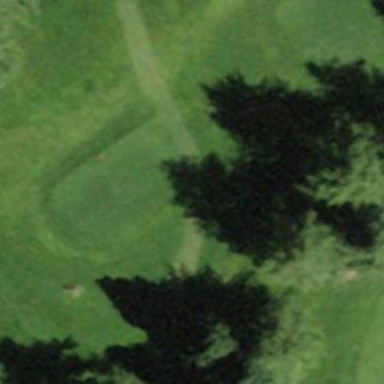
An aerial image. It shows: Grassy area designated as golf tee.